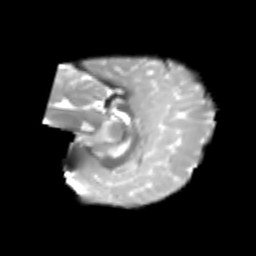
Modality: T2w
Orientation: sagittal
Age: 6
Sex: male
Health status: healthy